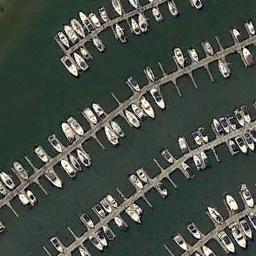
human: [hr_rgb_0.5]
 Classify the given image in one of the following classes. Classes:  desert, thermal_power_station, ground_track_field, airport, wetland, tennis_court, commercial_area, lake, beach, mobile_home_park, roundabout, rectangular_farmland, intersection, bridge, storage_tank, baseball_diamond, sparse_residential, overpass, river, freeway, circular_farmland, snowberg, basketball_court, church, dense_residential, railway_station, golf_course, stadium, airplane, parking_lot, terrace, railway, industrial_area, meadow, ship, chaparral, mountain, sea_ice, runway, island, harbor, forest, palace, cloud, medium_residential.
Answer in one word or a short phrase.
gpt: harbor